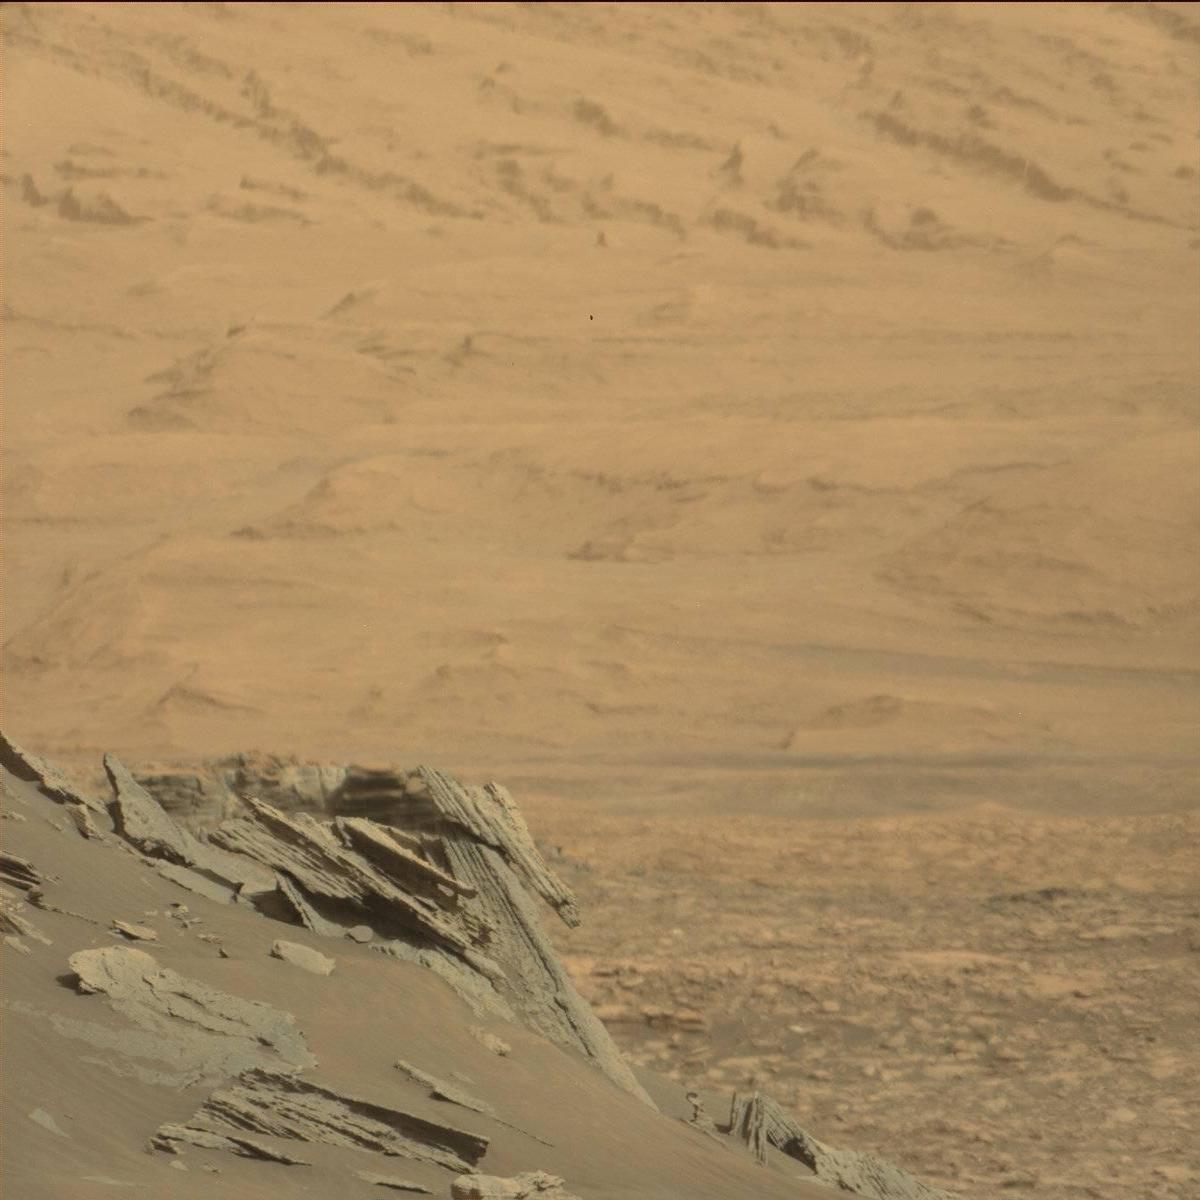
Terrain classes present: Bedrock, Ridge, Sand / Soil